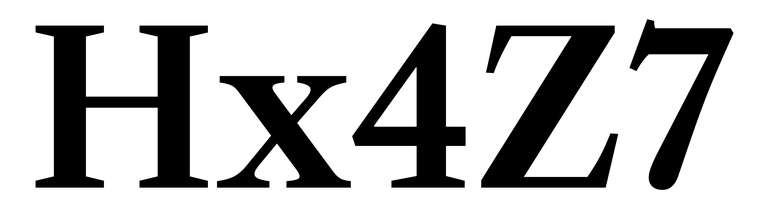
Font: LibreCaslonText_SemiBold